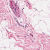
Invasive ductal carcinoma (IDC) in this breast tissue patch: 0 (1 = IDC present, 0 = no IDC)